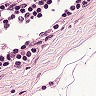
Metastatic tissue present: no